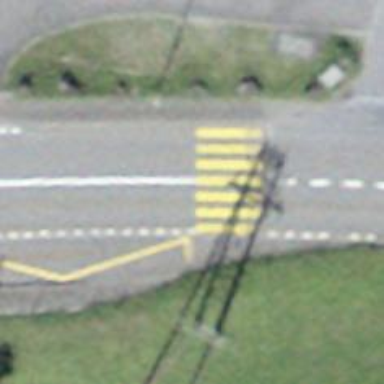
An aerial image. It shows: Marked crossing on the road.